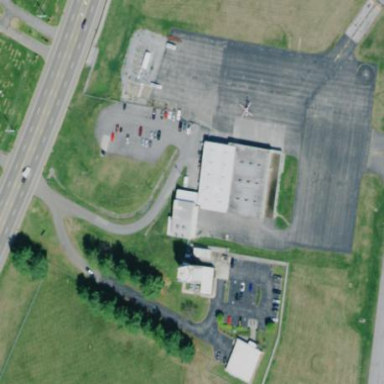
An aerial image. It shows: Hangar.